Question: I'm setting up WSO2 API Manager & WSO2 BAM. I folloed each and every step given in the below article.
<URL>
I see below error in the terminal when I try to access the statistics page.
'''
[2015-02-06 14:15:29,405] ERROR - usage:jag java.lang.NullPointerException: null
'''
Below is the page I get.

I checked below questions as well. but didn't work out for me.
<URL>
<URL>
How can I fix this?
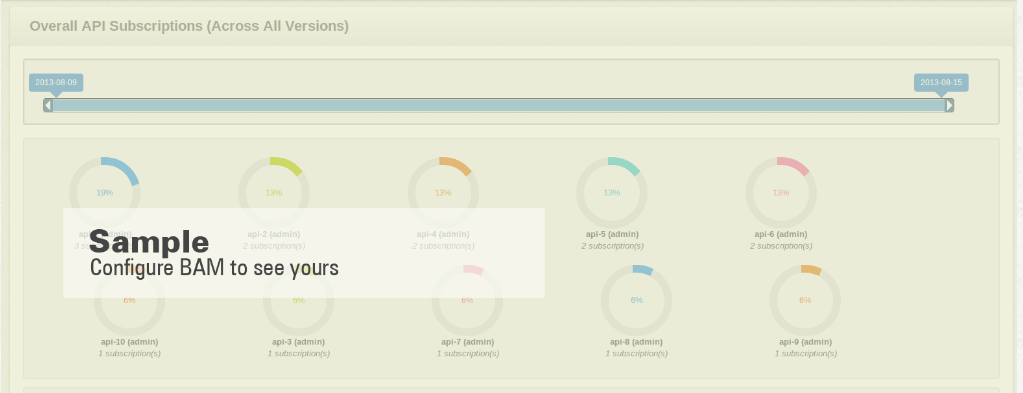
Answer: You see this error because there are no data to be shown. Please invoke APIs and try this page.